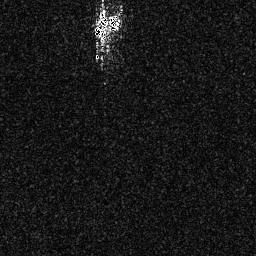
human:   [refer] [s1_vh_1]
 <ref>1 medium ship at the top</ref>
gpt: <box>[[35, 4, 47, 14, 0]]</box>